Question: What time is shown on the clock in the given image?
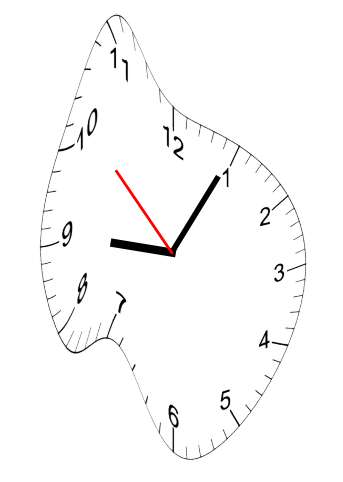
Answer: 09:04:52